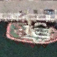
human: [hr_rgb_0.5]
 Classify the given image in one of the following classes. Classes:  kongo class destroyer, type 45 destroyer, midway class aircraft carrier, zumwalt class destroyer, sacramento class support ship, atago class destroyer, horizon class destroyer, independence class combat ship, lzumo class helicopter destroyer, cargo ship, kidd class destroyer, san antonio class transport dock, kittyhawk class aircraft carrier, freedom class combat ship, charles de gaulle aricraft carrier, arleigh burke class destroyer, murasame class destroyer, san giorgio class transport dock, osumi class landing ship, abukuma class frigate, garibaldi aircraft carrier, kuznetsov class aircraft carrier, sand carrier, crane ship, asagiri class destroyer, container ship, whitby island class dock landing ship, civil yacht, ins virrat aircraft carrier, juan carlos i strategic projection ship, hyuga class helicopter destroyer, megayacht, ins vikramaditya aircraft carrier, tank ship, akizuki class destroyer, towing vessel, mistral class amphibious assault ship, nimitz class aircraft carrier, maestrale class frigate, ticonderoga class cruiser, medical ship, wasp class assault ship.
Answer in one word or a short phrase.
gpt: Towing vessel